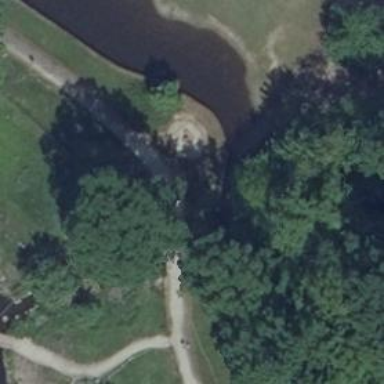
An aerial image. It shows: Footway on bridge.